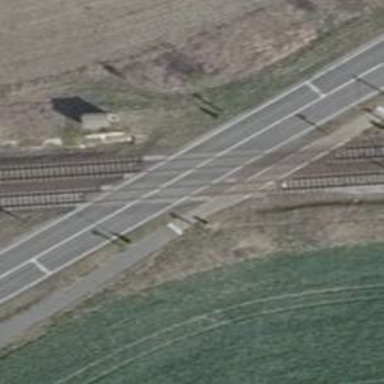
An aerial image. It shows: Railway crossing with barrier.